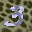
Label: 3